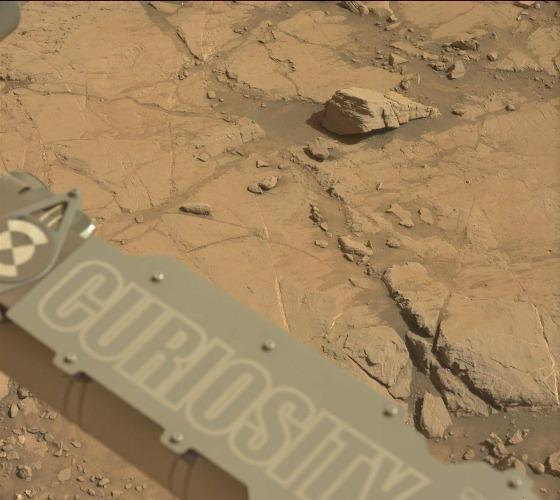
Terrain classes present: Background, Bedrock, Gravel / Sand / Soil, Rock, Shadow